Question: In Sublime Text 2 and 3, the console output doesn't show the lines with accents on it:

I'm using 'Tools > Build' in vanilla Sublime in Windows with automatic Build System to execute it.
Is there any fix to this?
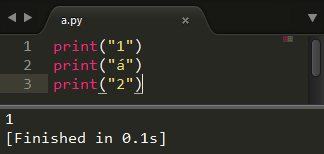
Answer: Set the encoding of standard system output in your document to 'UTF-8':
'''
import sys
import codecs
sys.stdout = codecs.getwriter( "utf-8" )( sys.stdout.detach() )
print( "1" )
print( "aeiouy aeiou aeiou aeiou ano" )
print( "2" )
'''
---
To automatically apply 'UTF-8' encoded output to all documents, implement the previous method as an inline 'command' within your 'Python.sublime-build' file.
After the encoding has been set, your document is loaded via 'exec' within the inline 'command'.
'''
{
"cmd": [ "python", "-u", "-c", "import sys; import codecs; sys.stdout = codecs.getwriter( 'utf-8' )( sys.stdout.detach() ); exec( compile( open( r'$file', 'rb' ).read(), r'$file', 'exec'), globals(), locals() )" ],
"file_regex": "^[ ]*File "(...*?)", line ([0-9]*)",
"selector": "source.python",
"variants":
[
{
"name": "Syntax Check",
"shell_cmd": "python -m py_compile "${file}"",
}
]
}
'''
Use <URL> of 'Python.sublime-build'
---
Tested with 'Sublime Text 3' ( ) and 'Python' 3.4.3
---
### Sources:
<URL>
<URL>